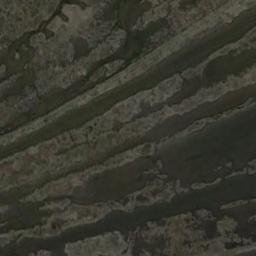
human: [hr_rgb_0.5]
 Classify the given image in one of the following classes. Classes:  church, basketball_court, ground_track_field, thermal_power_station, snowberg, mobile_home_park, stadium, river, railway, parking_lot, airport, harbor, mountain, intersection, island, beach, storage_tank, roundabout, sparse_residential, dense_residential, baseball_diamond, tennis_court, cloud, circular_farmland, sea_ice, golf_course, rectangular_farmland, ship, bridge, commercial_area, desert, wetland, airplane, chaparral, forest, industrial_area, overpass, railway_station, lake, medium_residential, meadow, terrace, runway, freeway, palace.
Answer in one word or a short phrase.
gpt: wetland